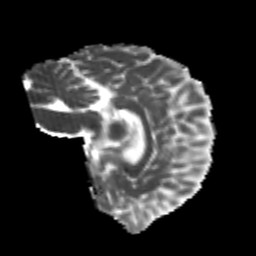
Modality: MD
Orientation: sagittal
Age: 21
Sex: female
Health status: healthy
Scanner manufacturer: philips
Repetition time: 7.388 s
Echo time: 0.08599 s